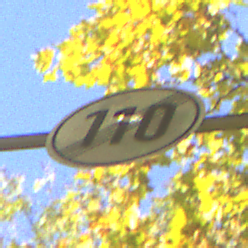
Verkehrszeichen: EndeGeschwindigkeit110
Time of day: SunriseSunset
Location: Outdoor (Nature)
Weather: PartlyCloudy
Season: NotSpecified
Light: Natural